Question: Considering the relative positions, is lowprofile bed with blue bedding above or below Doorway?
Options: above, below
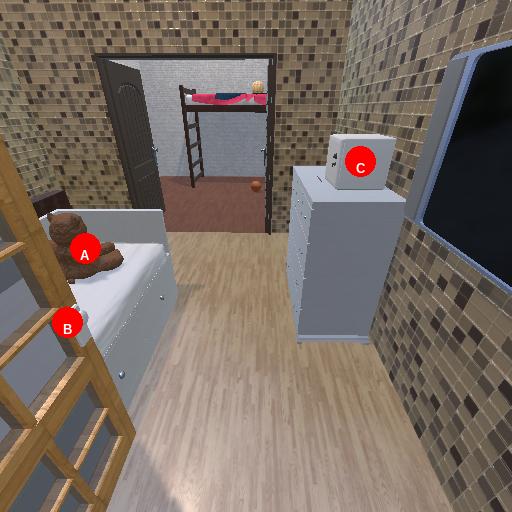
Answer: above